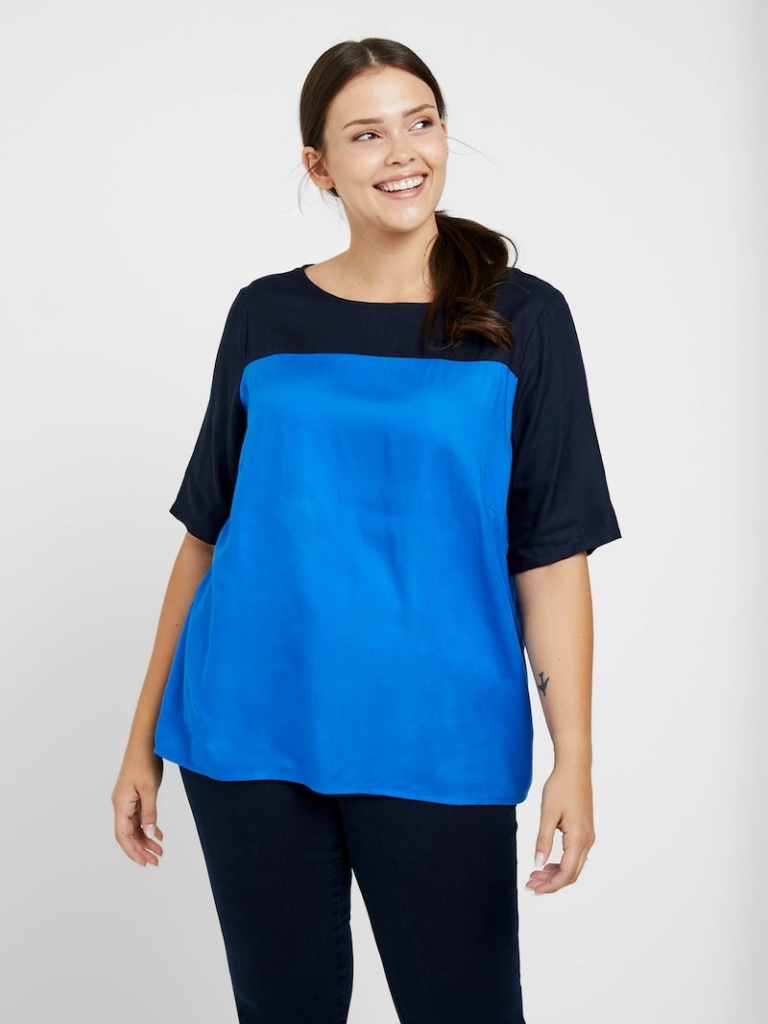
cotton relaxed short sleeve hip length Untucked crew blouse